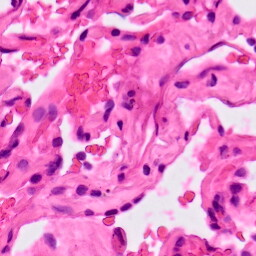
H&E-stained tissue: Lung